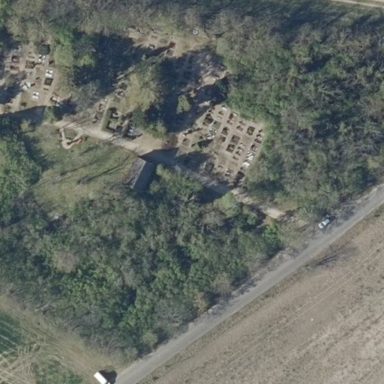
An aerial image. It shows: Cemetery.